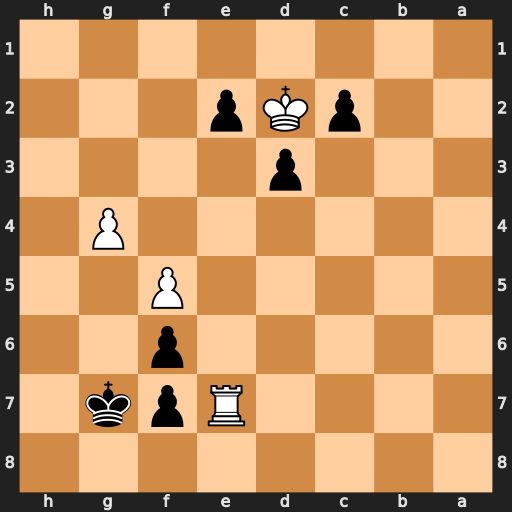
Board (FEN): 8/4Rpk1/5p2/5P2/6P1/3p4/2pKp3/8
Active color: b
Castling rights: -
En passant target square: -
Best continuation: Kh6 Re4 Kg5